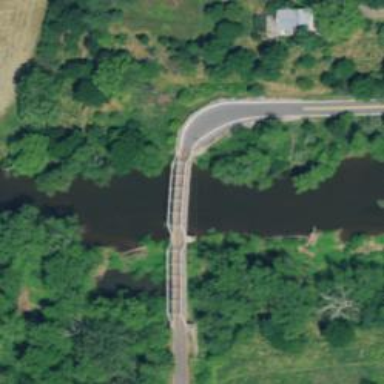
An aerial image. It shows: Residential road with truss bridge.